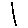
Label: line